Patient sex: F
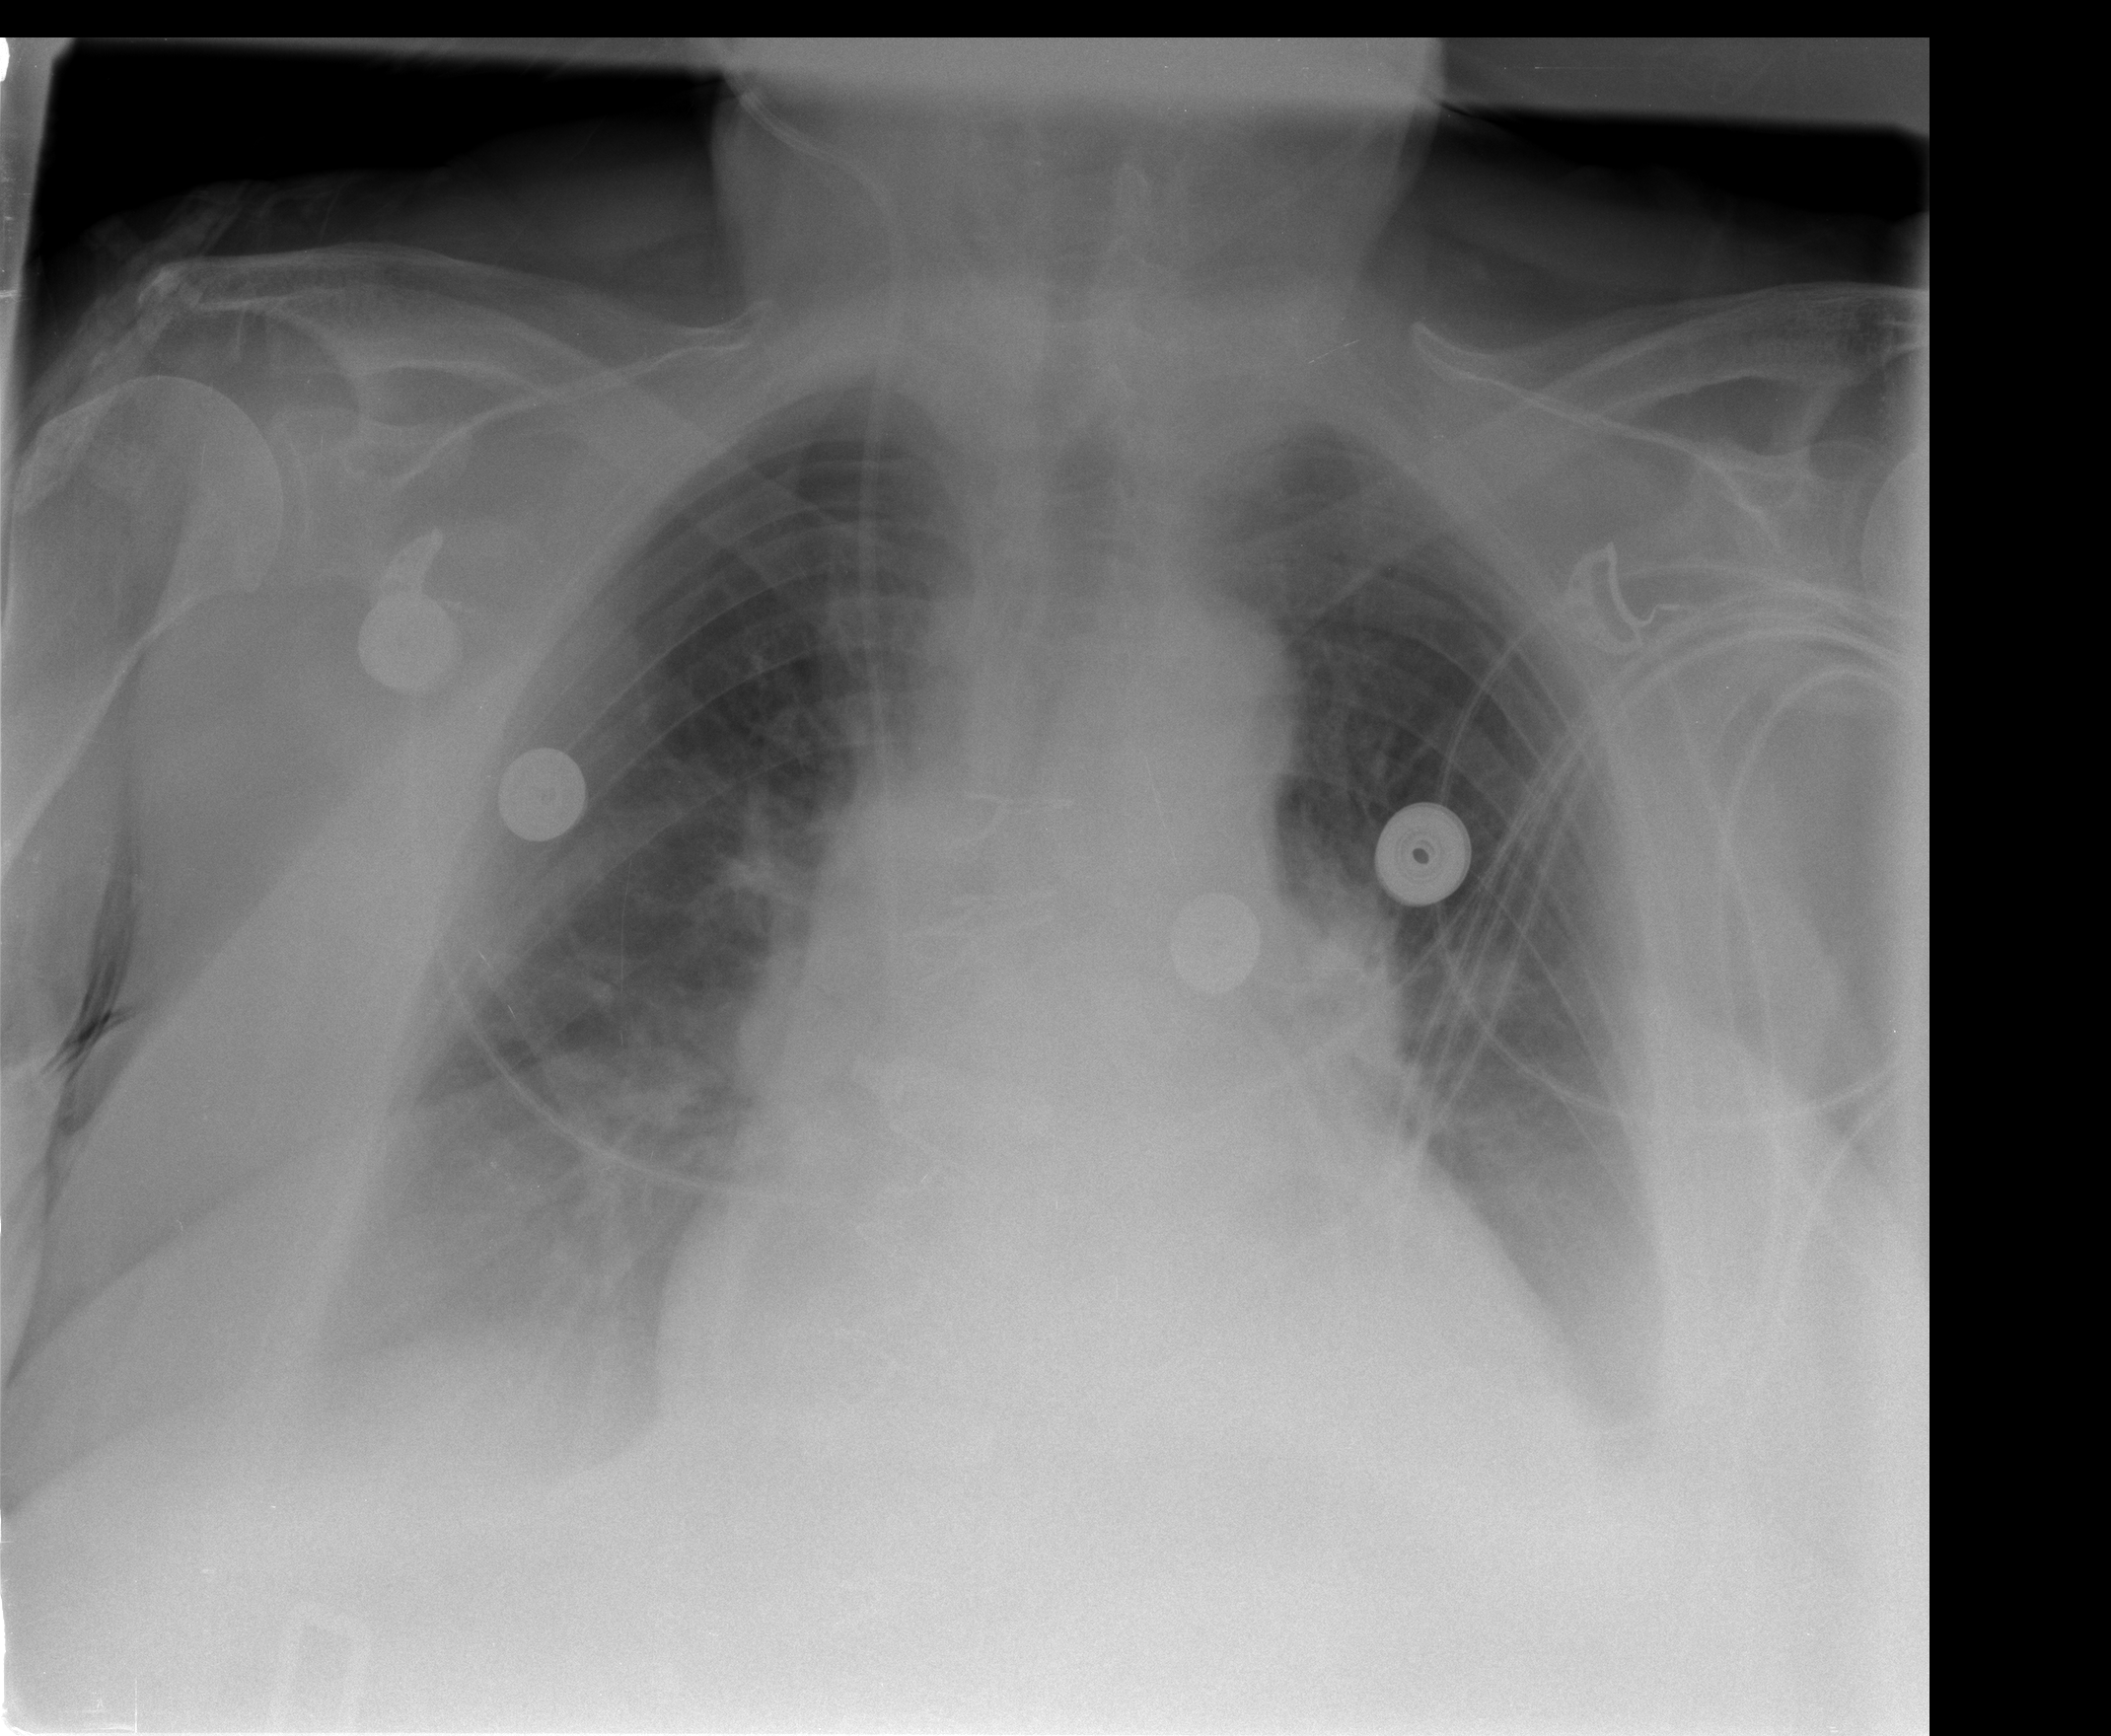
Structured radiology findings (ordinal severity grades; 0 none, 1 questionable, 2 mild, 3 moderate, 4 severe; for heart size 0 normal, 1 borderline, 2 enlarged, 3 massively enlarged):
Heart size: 2
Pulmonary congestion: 1
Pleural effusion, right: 2
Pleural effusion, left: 2
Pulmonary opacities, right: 1
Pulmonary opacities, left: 0
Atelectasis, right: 2
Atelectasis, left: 2